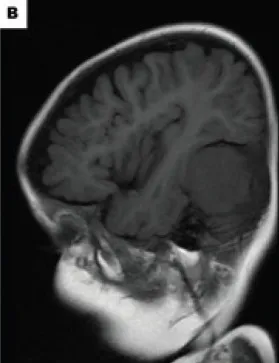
Imaging exams highlighting the injury of the patient. (B): Sagittal contrast-enhanced CT scan showing the same lesion.
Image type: radiology (mri)